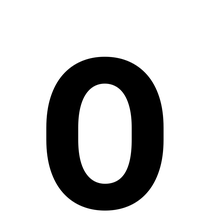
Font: Roboto_Condensed_Medium